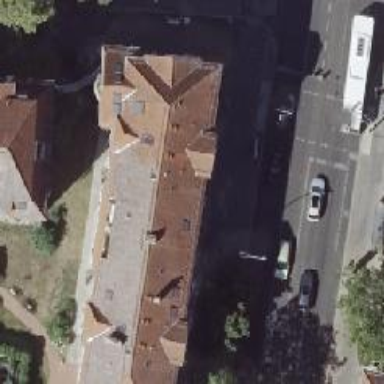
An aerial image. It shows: Hipped-roof building with apartments.